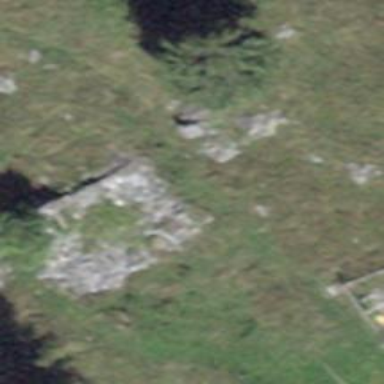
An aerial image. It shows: Ruins of building.